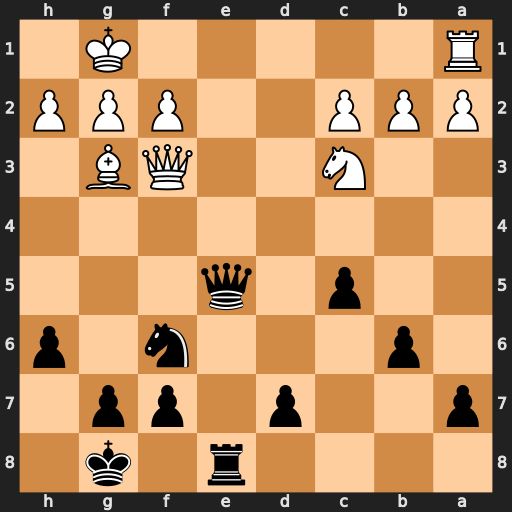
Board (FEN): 4r1k1/p2p1pp1/1p3n1p/2p1q3/8/2N2QB1/PPP2PPP/R5K1
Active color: b
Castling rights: -
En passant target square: -
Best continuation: Qe1+ Rxe1 Rxe1#